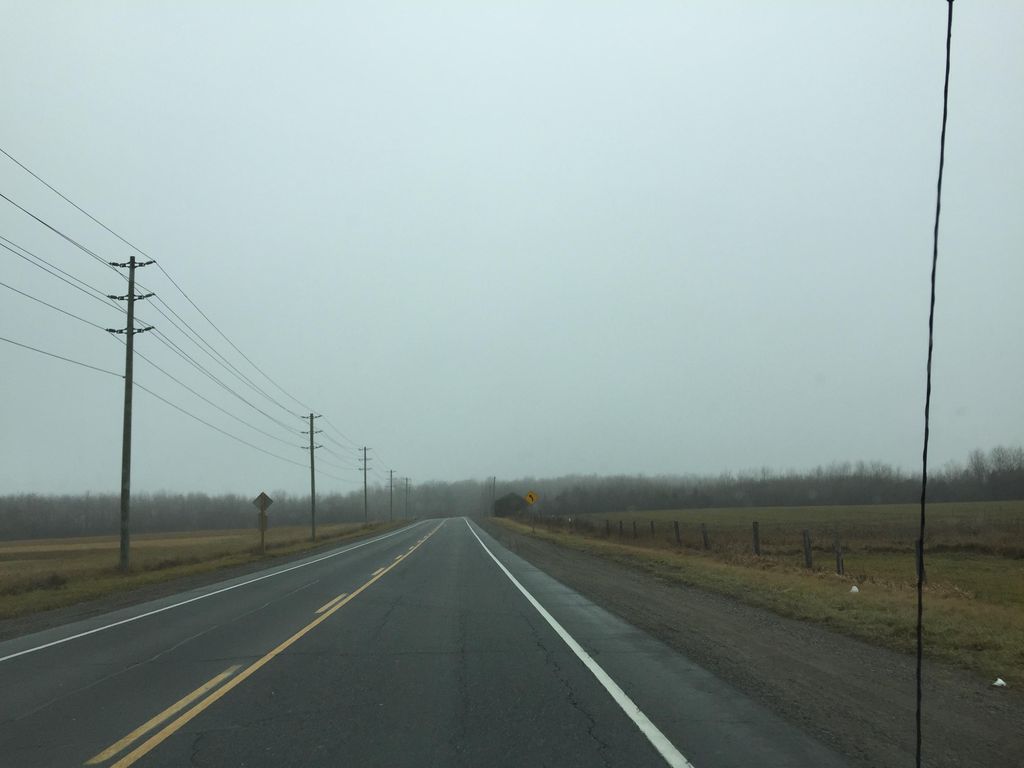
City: kitchener-waterloo